Question: I can clip using native coding within iOS however, as I wish to port across to Android using SpriteBuilder I want to clip 2 CCSprites using Cocos2D.
I am looking to do the following :

I have seen libraries which support only Cocos2D 2 however I am using the latest version and these no longer seem to work.
How would I achieve this affect?
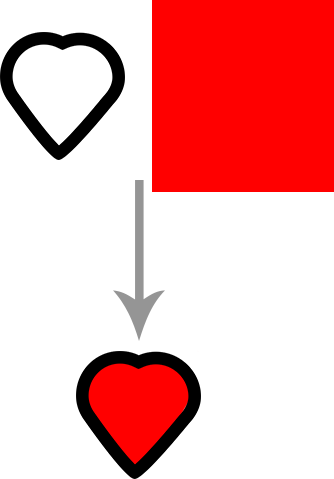
Answer: For anyone looking for a similar fix the following is native to Cocos2D.
'''
//Get Screen size
CGSize winSize = [[CCDirector sharedDirector] viewSize];
//Set Clipping Sprite
CCSprite *heroClip = [CCSprite spriteWithImageNamed:@"stamina/MenuHappinessWhite.png"];
heroClip.position = ccp(winSize.width/2, winSize.height/2); // Middle of screen
//Set Sprite below Clipping
CCSprite *heroUnder = [CCSprite spriteWithImageNamed:@"stamina/MenuLevel.png"];
heroUnder.position = ccp(winSize.width/2, winSize.height/2);
heroUnder.scaleY = 0.5f;
// Create Clipping Node
CCClippingNode *scissor = [CCClippingNode clippingNodeWithStencil:heroClip];
[scissor setContentSize:self.contentSize];
[scissor setPositionType:CCPositionTypeNormalized];
[scissor setAlphaThreshold:0.0];
//[scissor setInverted:YES];
[self addChild:scissor];
// Add nodes to Clipping Node
[scissor addChild:heroUnder];
'''
and add this to app delegate
'''
//Load Clipping Mask
[cocos2dSetup setObject:@GL_DEPTH24_STENCIL8_OES forKey:CCSetupDepthFormat];
'''